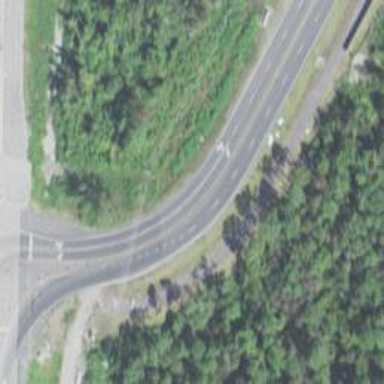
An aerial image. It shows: Asphalt road classified as primary highway.